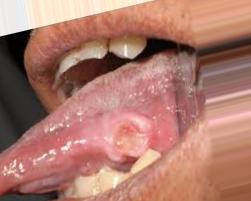
Condition: Mouth Ulcer